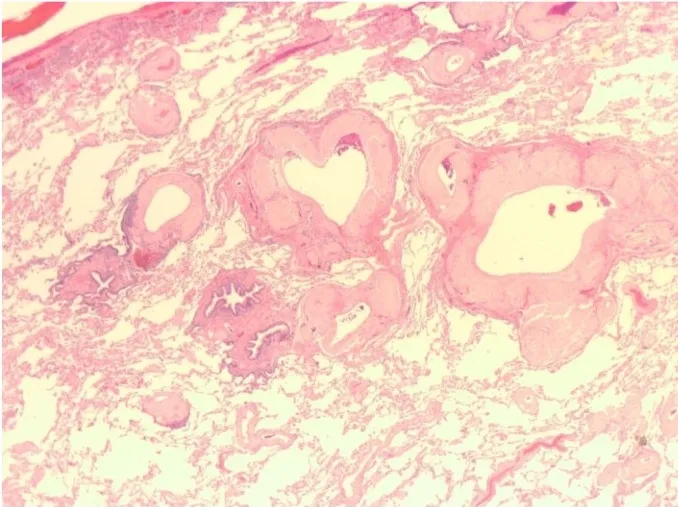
Lung biopsy shows hyaline amyloid deposits, predominantly in a perivascular pattern.
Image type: pathology (h&e)